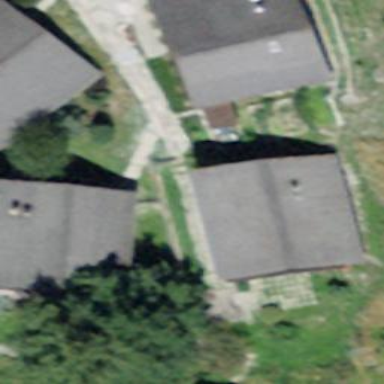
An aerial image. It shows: Detached building.